Question: Opening visual studio 2012,
File > New Project > ASP.NET MVC 4 Web Application, Razor as the view engine
- -

<URL>
Didn't work.
Any Ideas?
Thanks in advance!
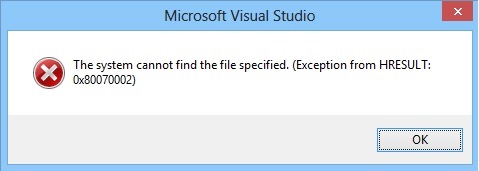
Answer: I ran into this same error on VS2013.
Maybe this also works for vs2012
Run the NuGet.Tools.vsix.exe file under C:\Program Files (x86)\NuGet\Visual Studio 12
Start vs2013 again and you should be able to create the mvc project.
Source:
Check under temporary solutions on <URL>